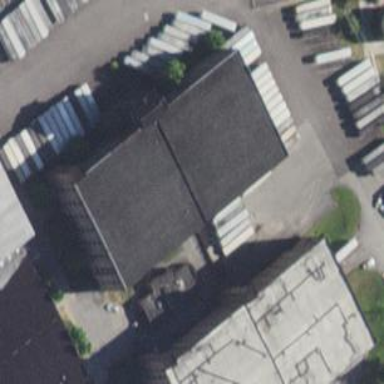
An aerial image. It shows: Part of building is shown in the image.